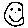
Label: smiley face